Field crop: maize
Growth stage: 1
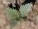
Species: datura